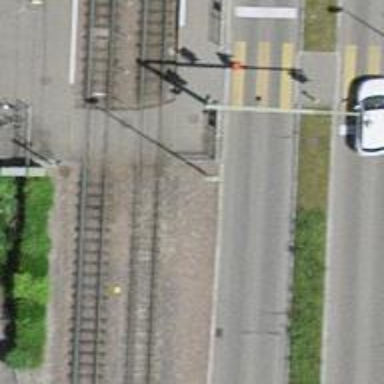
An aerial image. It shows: Railway crossing.